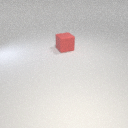
large red rubber cube